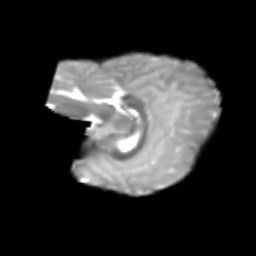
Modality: T2w
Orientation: sagittal
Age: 7
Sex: male
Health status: healthy